Field crop: tomato
Growth stage: 2
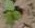
Species: solanum